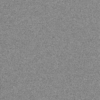
Label: dusty